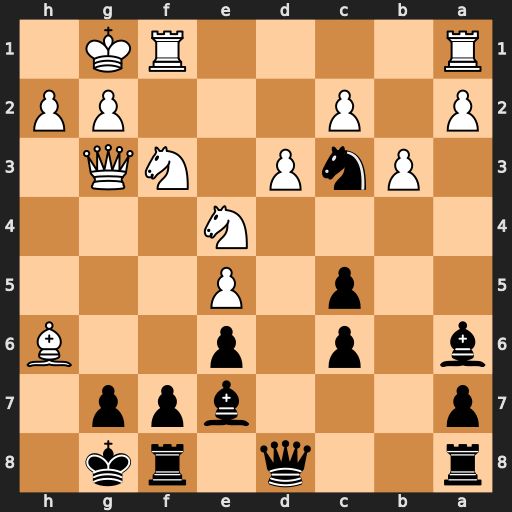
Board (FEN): r2q1rk1/p3bpp1/b1p1p2B/2p1P3/4N3/1PnP1NQ1/P1P3PP/R4RK1
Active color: b
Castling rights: -
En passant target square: -
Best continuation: Ne2+ Kh1 Nxg3+